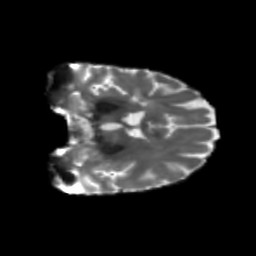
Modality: T2w
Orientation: coronal
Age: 50
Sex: female
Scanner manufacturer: siemens
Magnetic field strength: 3 T
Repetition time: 5.25 s
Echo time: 0.08 s